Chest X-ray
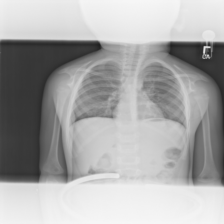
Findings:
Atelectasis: negative
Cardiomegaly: negative
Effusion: negative
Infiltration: negative
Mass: negative
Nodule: negative
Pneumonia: negative
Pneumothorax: negative
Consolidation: negative
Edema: negative
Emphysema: negative
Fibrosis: negative
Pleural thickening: negative
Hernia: negative